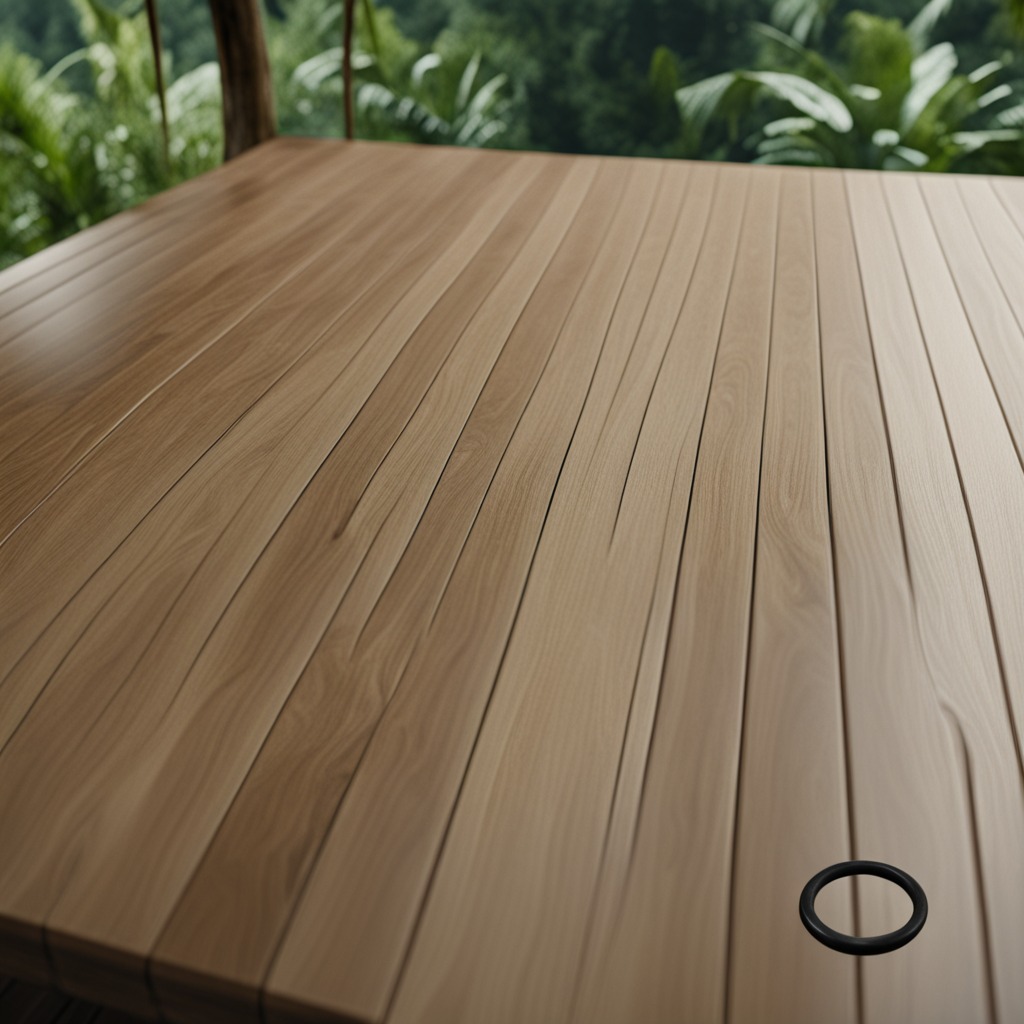
A rubber O-ring is lying on a wooden table inside a jungle field workshop tent humid ambient light worn but